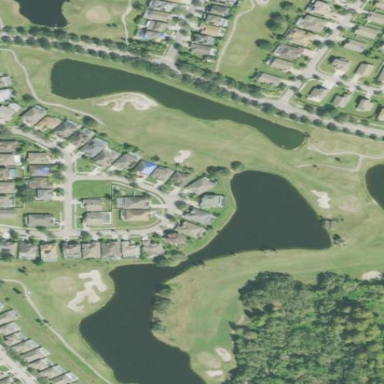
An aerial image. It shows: Picturesque scene of golf course with lateral water hazard.